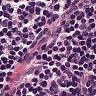
Metastatic tissue present: no